Question: I realized that my version of getting the correct 'baseaddress' was wrong
'''
Process[] iexp = Process.GetProcessesByName("Solitaire");
if (iexp.Length == 0) {
//EXIT
}
Process internet = iexp[0];
uint baseAddress = (uint)internet.MainModule.BaseAddress.ToInt64();
'''
but the 'baseaddress' is wrong
I also looked in <URL> code is very strange and gives me an infinite loop.
I hope you can help me because I can't find any example.
EDIT :
'''
ReadProcessMemory(readHandle, ((IntPtr)(((baseAddress) + 0x14) + 0x50)), bytes, (UIntPtr)4, ref rw);
'''
Here i made an image of my desktop.
Im realy confused, maybe someone knows where i made a mistake.
<URL>

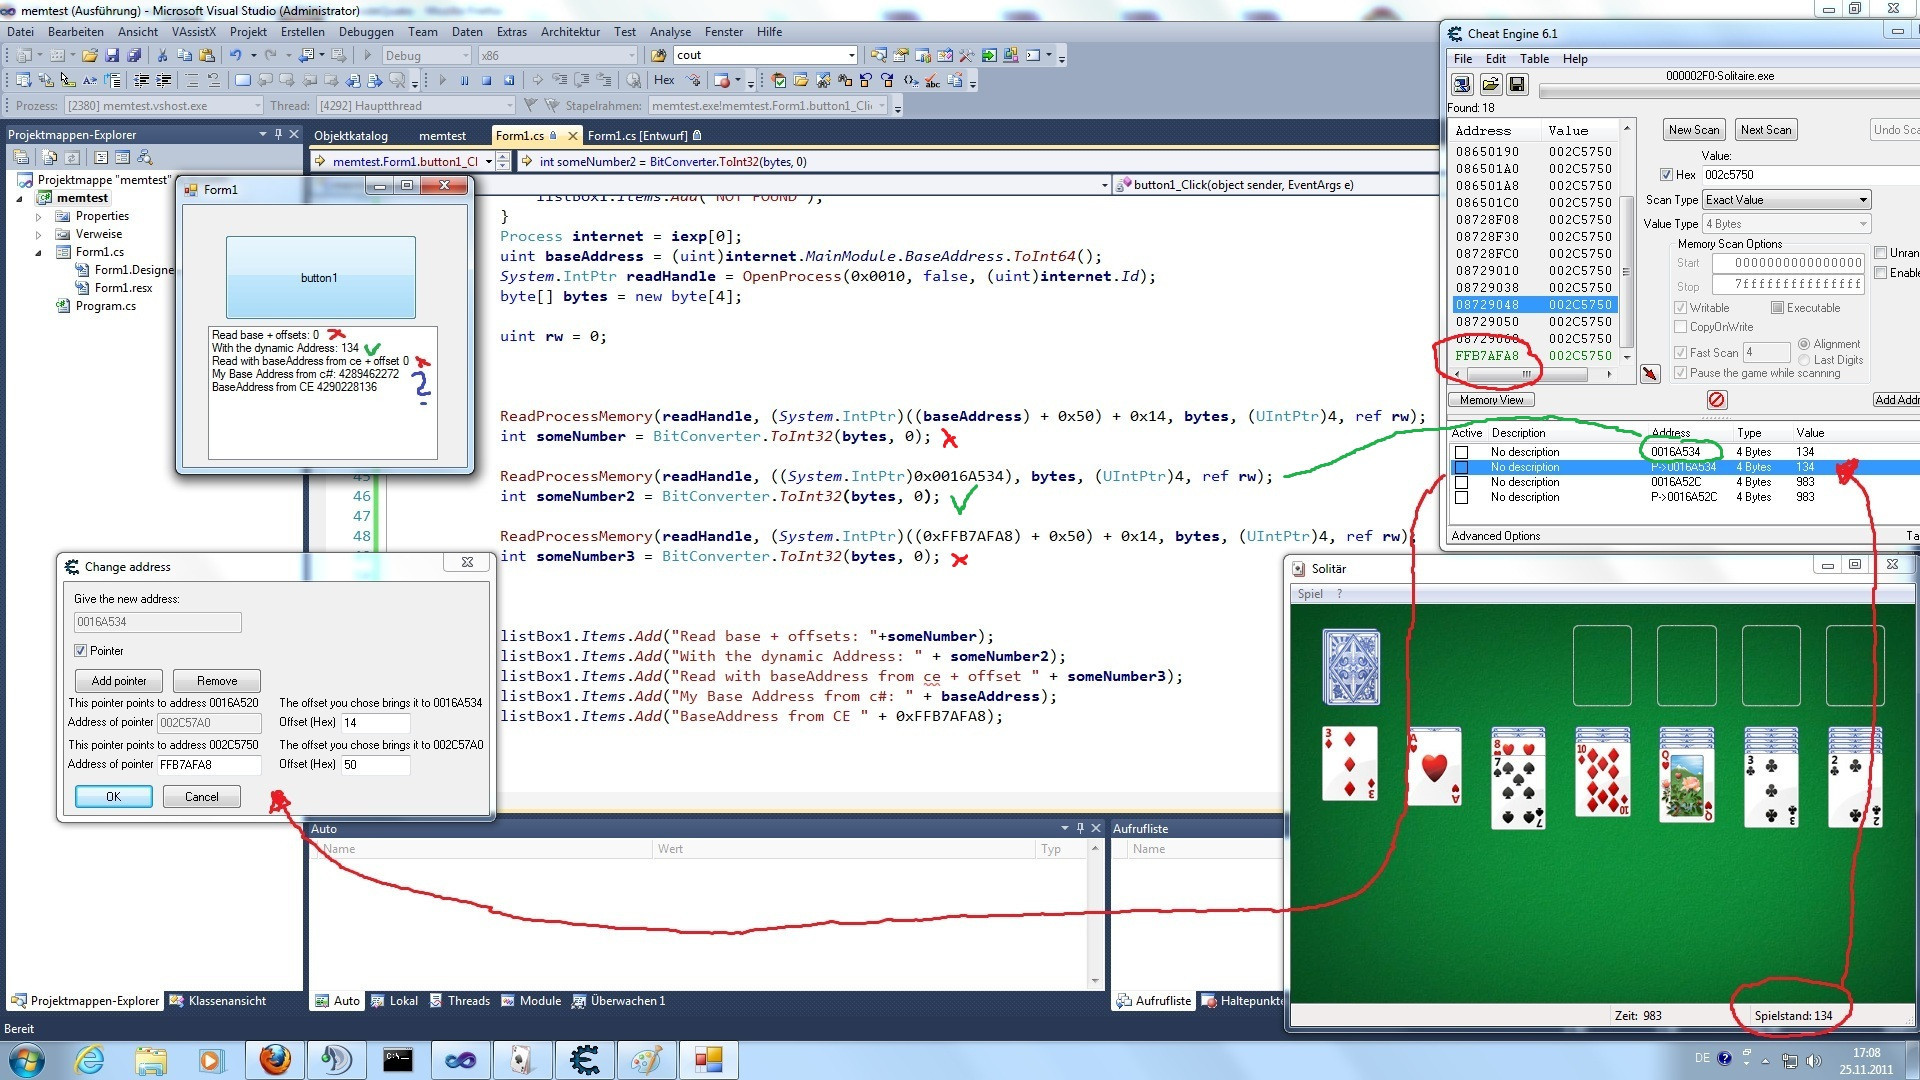
Answer: If you want what I think you want, I can only think of a few ways to do it, none of them are .NET built-in though...
1. Use P/Invoke to return the base address of the startup executable. [DllImport("kernel32.dll")]
public static extern IntPtr GetModuleHandle(string lpModuleName);
2. Returns the base address of the executable containing MyClass Marshal.GetHINSTANCE(typeof(MyClass).Module)
3. Return a handle to the current module using: Marshal.GetHINSTANCE(this.GetType().Module)